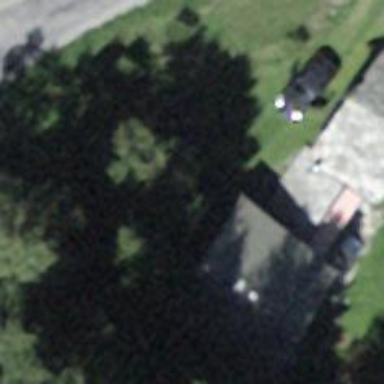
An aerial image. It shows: House with gabled roof that runs across the building.